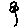
Label: flower